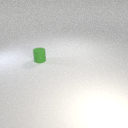
small green rubber cylinder